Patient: sex M, age 81
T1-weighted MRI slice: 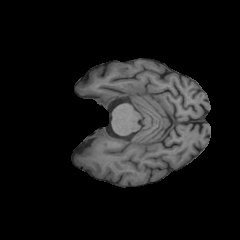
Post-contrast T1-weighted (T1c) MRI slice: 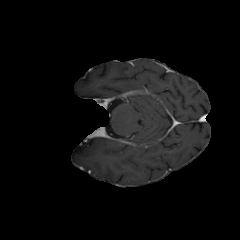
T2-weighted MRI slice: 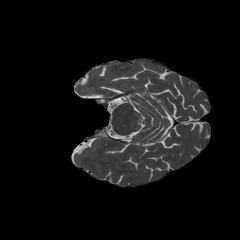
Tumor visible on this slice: no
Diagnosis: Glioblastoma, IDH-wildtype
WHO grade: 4